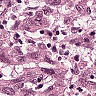
Metastatic tissue present: yes